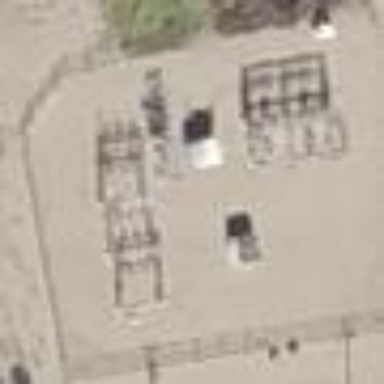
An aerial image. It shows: Outdoor distribution level power substation.